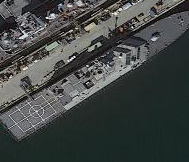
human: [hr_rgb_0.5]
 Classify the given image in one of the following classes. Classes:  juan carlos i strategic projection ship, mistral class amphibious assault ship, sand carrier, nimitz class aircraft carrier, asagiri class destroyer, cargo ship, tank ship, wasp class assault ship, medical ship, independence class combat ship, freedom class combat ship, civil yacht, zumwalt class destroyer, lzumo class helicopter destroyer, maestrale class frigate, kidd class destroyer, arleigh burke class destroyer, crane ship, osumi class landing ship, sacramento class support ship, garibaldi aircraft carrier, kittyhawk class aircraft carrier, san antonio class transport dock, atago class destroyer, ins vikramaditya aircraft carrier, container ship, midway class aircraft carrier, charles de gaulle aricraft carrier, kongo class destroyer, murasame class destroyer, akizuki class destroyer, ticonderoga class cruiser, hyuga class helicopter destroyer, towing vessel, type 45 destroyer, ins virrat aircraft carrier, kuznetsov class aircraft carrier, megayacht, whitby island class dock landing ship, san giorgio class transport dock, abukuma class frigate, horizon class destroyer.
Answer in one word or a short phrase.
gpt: Freedom class combat ship